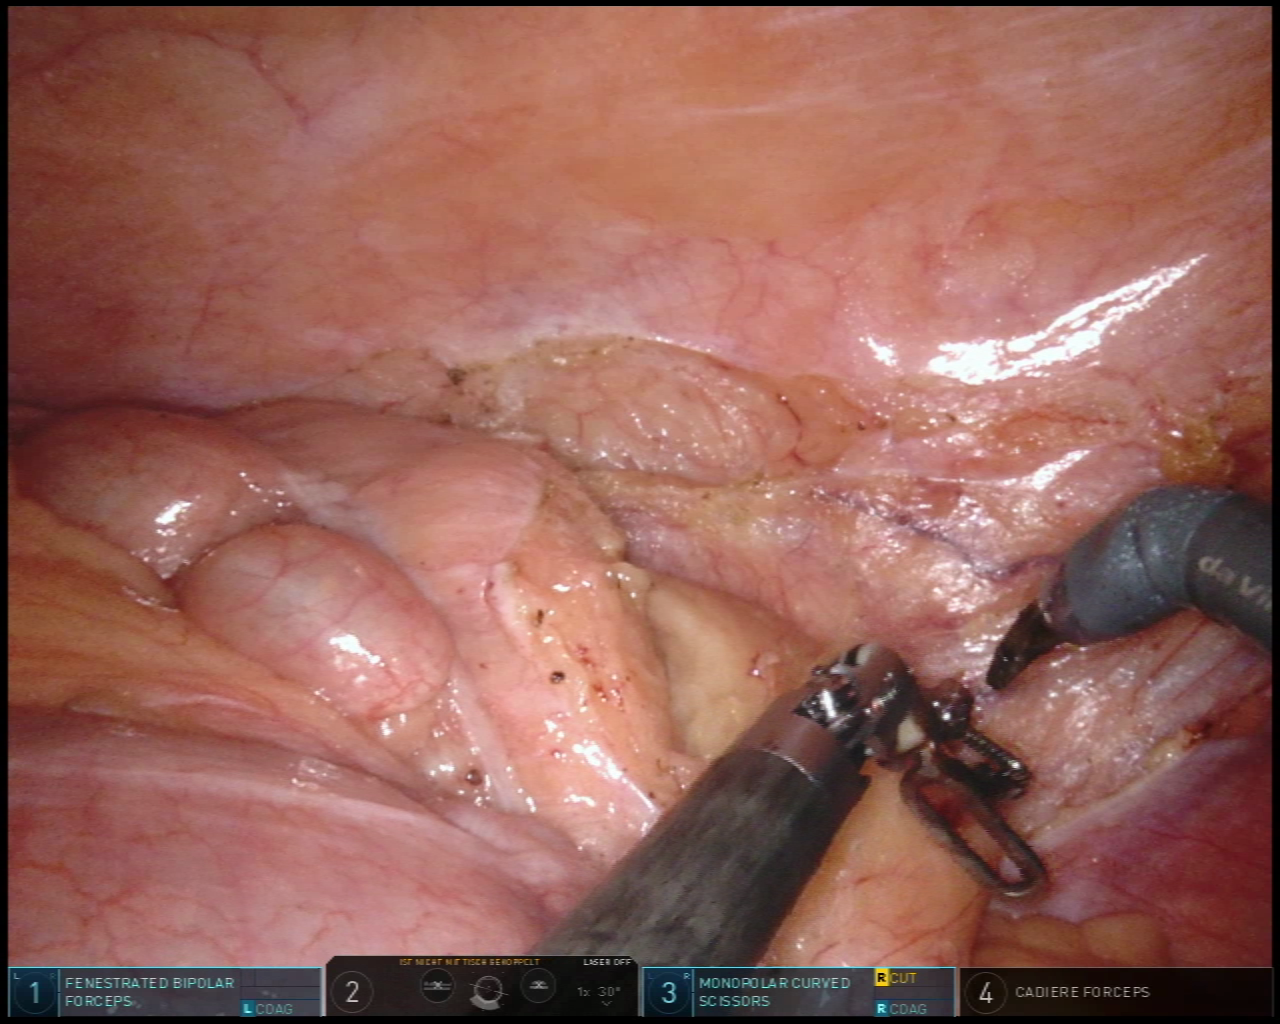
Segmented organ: colon
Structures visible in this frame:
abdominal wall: yes
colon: yes
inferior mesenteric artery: no
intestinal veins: no
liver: no
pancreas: no
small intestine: no
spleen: no
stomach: no
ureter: no
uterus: no
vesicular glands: no